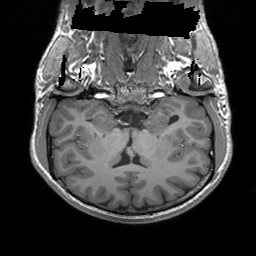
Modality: T1w
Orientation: sagittal